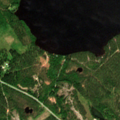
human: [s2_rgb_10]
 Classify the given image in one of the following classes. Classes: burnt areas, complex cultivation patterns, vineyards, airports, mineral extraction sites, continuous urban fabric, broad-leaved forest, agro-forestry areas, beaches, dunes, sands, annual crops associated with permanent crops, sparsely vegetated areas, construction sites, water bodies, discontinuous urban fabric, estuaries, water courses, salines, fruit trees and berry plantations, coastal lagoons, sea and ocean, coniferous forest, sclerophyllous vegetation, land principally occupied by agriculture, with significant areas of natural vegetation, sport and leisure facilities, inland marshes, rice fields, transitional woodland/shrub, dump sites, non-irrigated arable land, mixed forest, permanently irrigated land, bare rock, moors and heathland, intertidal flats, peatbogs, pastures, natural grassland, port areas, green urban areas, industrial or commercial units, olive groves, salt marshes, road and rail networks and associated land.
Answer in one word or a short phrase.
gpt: coniferous forest, mixed forest, water bodies